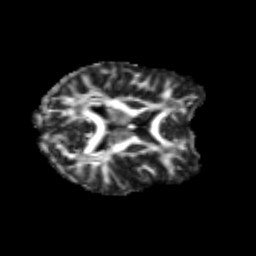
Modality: FA
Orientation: axial
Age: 21
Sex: female
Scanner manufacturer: siemens
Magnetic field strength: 3 T
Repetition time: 3.5 s
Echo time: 0.125 s